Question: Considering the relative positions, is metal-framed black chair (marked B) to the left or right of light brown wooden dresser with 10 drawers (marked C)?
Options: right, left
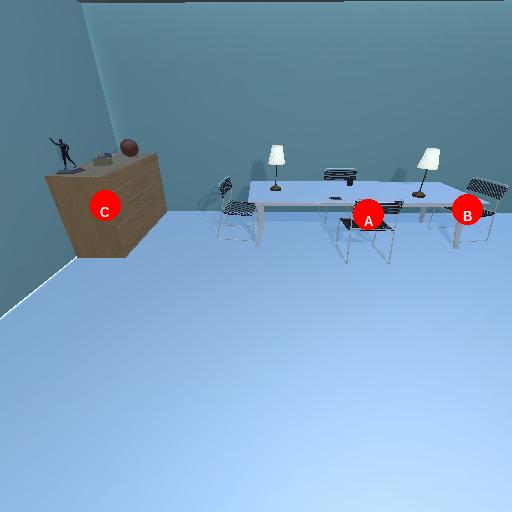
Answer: right